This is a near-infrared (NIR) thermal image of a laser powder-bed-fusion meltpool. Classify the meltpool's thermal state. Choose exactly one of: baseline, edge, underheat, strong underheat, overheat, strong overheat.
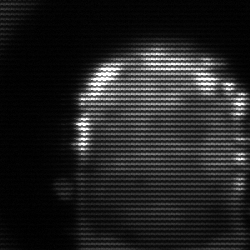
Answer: baseline